Interaction volume radius: 10 \u00c5
Interaction volume height: 10 \u00c5
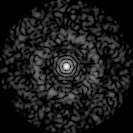
Disorder parameter: 0.8159